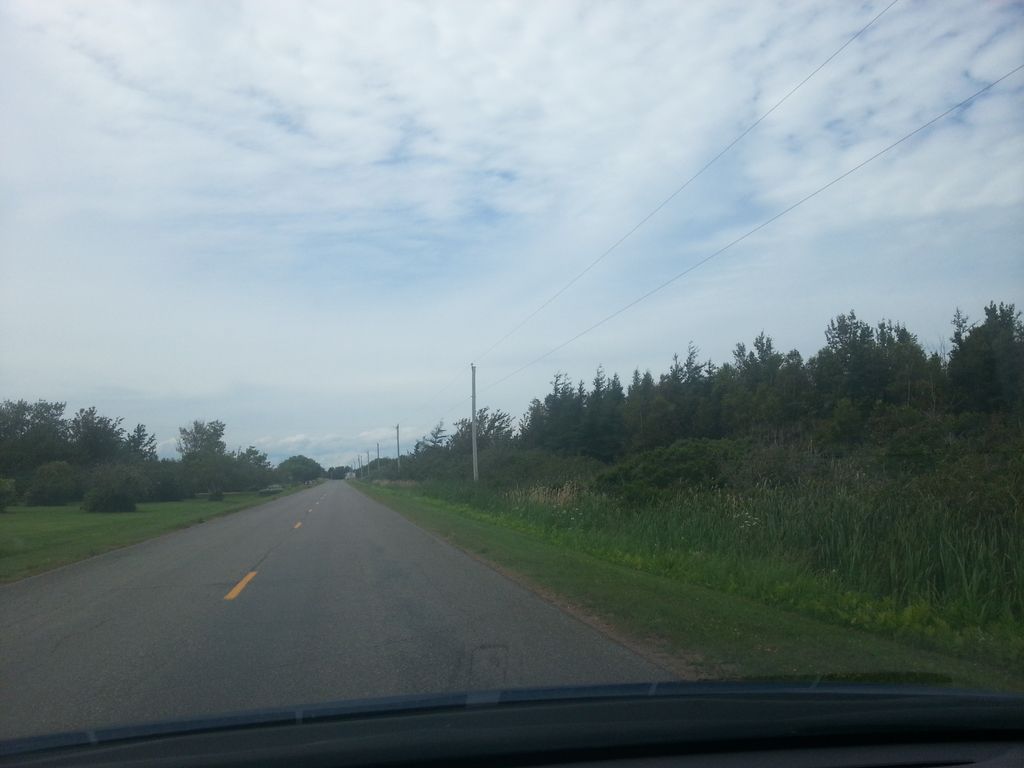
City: charlottetown